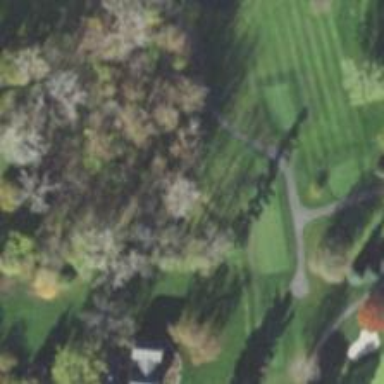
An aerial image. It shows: Path for golf carts.